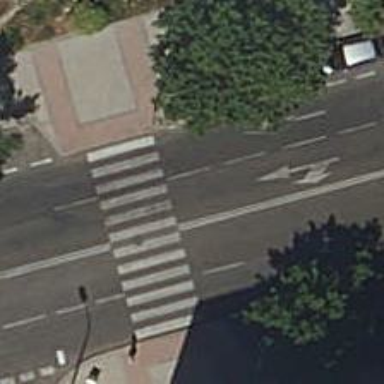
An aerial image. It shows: Zebra crossing on the road.